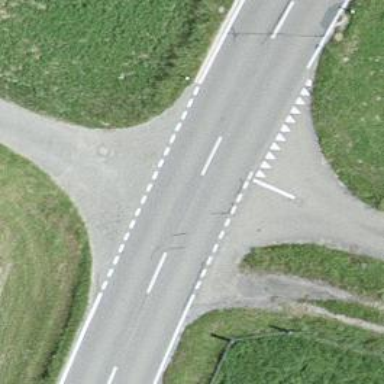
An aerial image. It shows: Secondary road with asphalt surface and dedicated cycle lane.